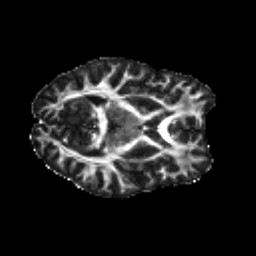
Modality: FA
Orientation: axial
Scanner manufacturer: siemens
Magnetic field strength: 3 T
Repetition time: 4.16 s
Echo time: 0.0806 s